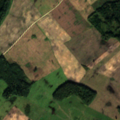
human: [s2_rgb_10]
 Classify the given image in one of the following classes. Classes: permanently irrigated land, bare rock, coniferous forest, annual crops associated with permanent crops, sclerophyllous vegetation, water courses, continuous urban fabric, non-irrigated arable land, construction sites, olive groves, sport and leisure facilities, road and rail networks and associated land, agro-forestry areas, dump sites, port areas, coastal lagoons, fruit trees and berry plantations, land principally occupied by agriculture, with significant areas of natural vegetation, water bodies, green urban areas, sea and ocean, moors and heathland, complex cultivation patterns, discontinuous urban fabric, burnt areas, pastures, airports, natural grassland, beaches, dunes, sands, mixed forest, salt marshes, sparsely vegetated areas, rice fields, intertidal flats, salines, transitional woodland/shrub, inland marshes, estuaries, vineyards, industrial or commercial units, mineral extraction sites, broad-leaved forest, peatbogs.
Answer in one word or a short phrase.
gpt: non-irrigated arable land, land principally occupied by agriculture, with significant areas of natural vegetation, coniferous forest